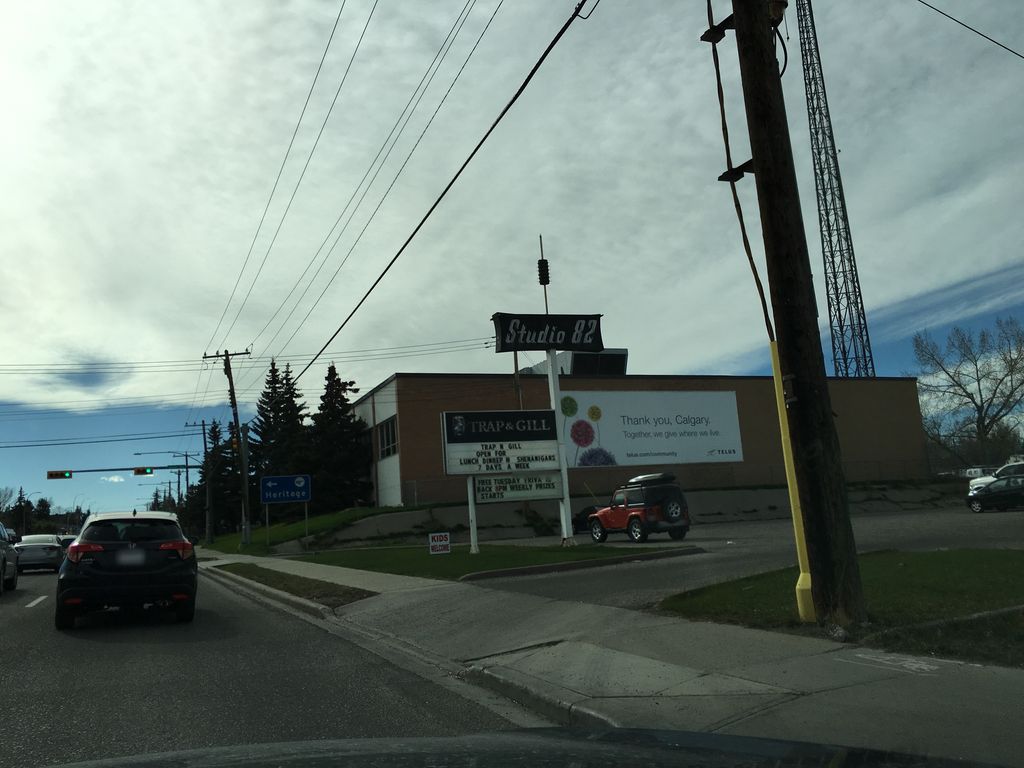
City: calgary